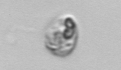
Label: Amoeba